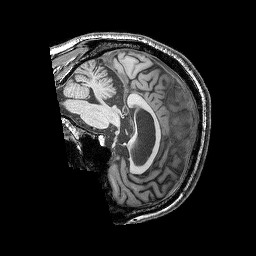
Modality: T1w
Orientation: sagittal
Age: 55
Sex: male
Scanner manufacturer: siemens
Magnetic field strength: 3 T
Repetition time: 2.25 s
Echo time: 0.00411 s